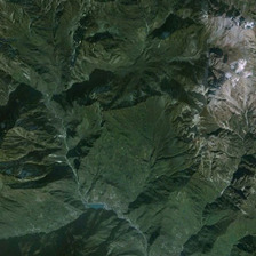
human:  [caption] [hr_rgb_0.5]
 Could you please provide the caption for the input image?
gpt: Two peaks are covered with snow.

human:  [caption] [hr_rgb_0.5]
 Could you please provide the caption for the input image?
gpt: one side of this big sharp mountain is bald while oterh places are covered with plants .

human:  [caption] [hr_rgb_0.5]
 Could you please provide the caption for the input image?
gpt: Two mountain relics are covered with snow.

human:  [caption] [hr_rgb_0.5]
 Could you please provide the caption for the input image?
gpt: The top of the mountain is covered with snow.

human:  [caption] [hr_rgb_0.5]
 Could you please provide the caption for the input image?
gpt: They are all covered with snow.